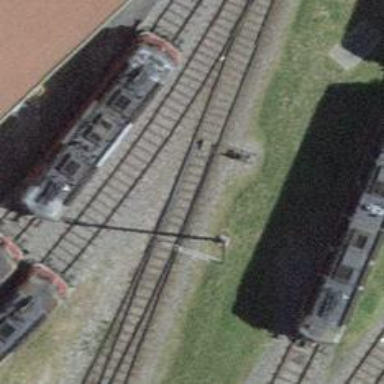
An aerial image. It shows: Railway switch.